С помощью имеющегося оборудования определите удельное сопротивление воздуха. в качестве вспомогательного оборудования можно использовать стол, стул, а также элементы конструкции вашей кабинки.
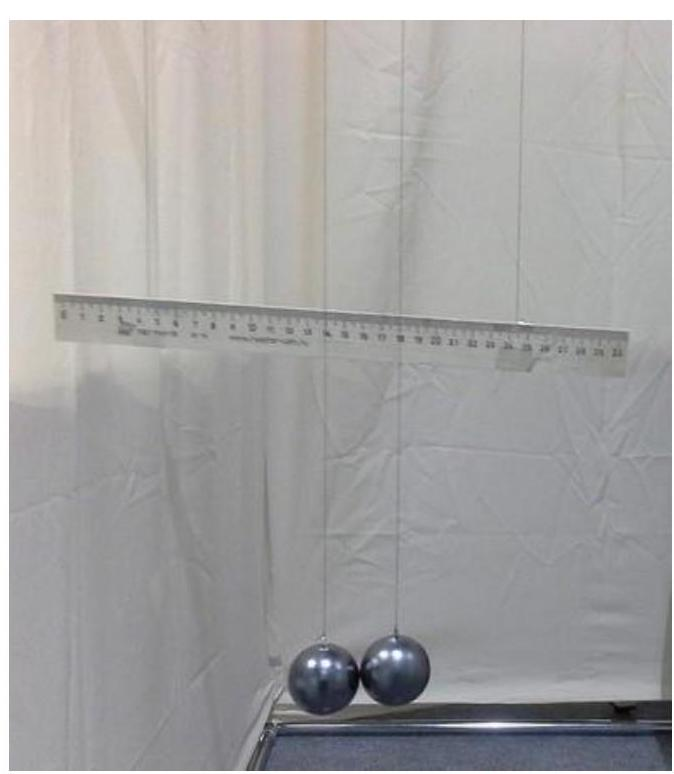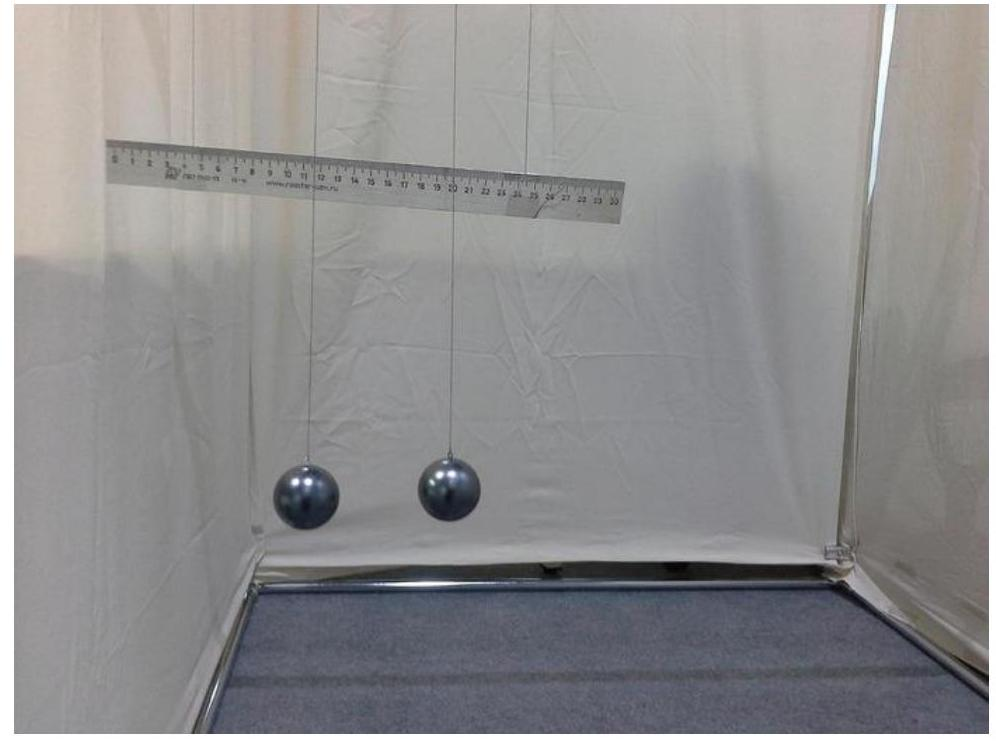
Решение: Удельное электросопротивление $\rho$ можно определить по скорости уменьшения заряда уединённого шарика с течением времени. Заряд шара (см. теорию ниже) уменьшается по экспоненте $q=q_{0} e^{-{t}/{\tau}}$, где время релаксации $\tau=\rho \varepsilon_{0}$. Теория Заряд уединённого заряженного шарика, подвешенного на тонкой нити в воздухе, с течением времени уменьшается. Это связано с конечной величиной удельного сопротивления воздуха $\rho$. По закону Ома в дифференциальной форме плотность электрического тока пропорциональна напряжённости $\vec E$ электрического поля шарика:$$\vec j=\frac{1}{\rho} \vec E.$$Величину полного тока $I$, определяющего скорость изменения заряда шарика $q$, находим интегрированием по замкнутой поверхности, охватывающей шарик. Используя теорему Гаусса для потока вектора $\vec E$ через замкнутую поверхность, получаем (диэлектрическую проницаемость воздуха считаем равной единице $\varepsilon \approx 1$):$$I=\int \vec j \cdot \mathrm d \vec S=\frac{1}{\rho} \int\vec E \cdot \mathrm d \vec S=\frac{q}{\rho \varepsilon_{0}}.$$Скорость изменения заряда шарика:$$\frac{\mathrm d q}{\mathrm d t}=-I=-\frac{q}{\rho \varepsilon_{0}}.$$Решая уравнение, находим, что с течением времени заряд шарика изменяется по экспоненциальному закону:$$q=q_{0} e^{-{t}/{\tau}},$$где $q_{0}$ — начальный заряд шарика, $\tau=\varepsilon_{0} \rho$ — характерное время, за которое заряд шарика уменьшается в $e$ раз (время релаксации). Эксперимент Методика Подвешиваем теннисные шарики на штативе так, чтобы расстояние между нитями равнялось диаметру шарика $d_{0}=2R=40~мм$. Длина нитей $l=130~см$. Незаряженные шарики при этом слегка соприкасаются (рис. 1). На высоте $\sim 20~см$ от шариков подвешиваем линейку в горизонтальном положении. Калибровка Заряжаем шарики с помощью пластмассовой палочки, наэлектризованной трением о полиэтиленовый пакет. Измеряем расстояние между нитями на высоте линейки: $d_{1}\approx75~мм$ (рис. 2). Разряжаем один из шариков, коснувшись его рукой. После соприкосновения между собой шарики расходятся так, что расстояние между нитями на уровне линейки оказывается равным $d_{2}\approx48~мм$. Заряды шариков при этом уменьшаются вдвое. Калибровка проведена. Вновь заряжаем шарики так, что расстояние между нитями, отсчитанное по линейке, вновь становится равным $d_{1}=75~мм$. С помощью секундомера измеряем время $T_{1 / 2}$, за которое расстояние между нитями уменьшается до $d_{2}=48~мм$. Это время соответствует уменьшению заряда вдвое.   Измерения $$T_{1/2} \approx 14 ~{мин}=840~с \implies \ln 2=\frac{T_{1/2}}{\tau} \implies \tau=\rho \varepsilon_{0}=\frac{T_{1/2}}{\ln 2} \rightarrow \rho=\frac{T_{1/2}}{\varepsilon_{0} \ln 2}$$Подставив измеренное значение $T_{1/2}$, получим:
Ответ: $$\rho=\frac{840~с}{ \ln 2 \cdot 8.85 \cdot 10^{-12} ~Ф/м } \approx 1.4 \cdot 10^{14}~{Ом} \cdot {м}$$
Темы:
E, Электричество, Электростатика, Электромагнетизм, IEPhO, Проводимость, Растекание токов